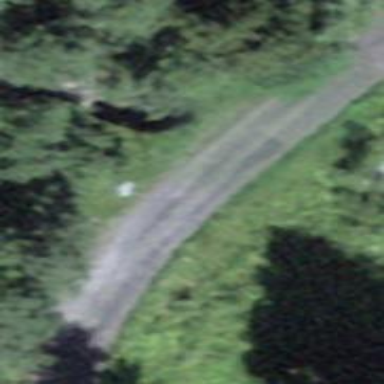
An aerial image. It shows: Unclassified road on bridge.